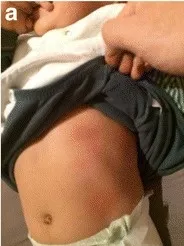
A. Hives developed throughout his body on day 3 of treatment with amoxicillin.
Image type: medical_photograph (skin_photograph)